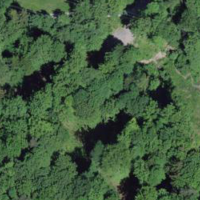
EUNIS habitat code: 41
Species observed at this site:
Gryllotalpa gryllotalpa